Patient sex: M
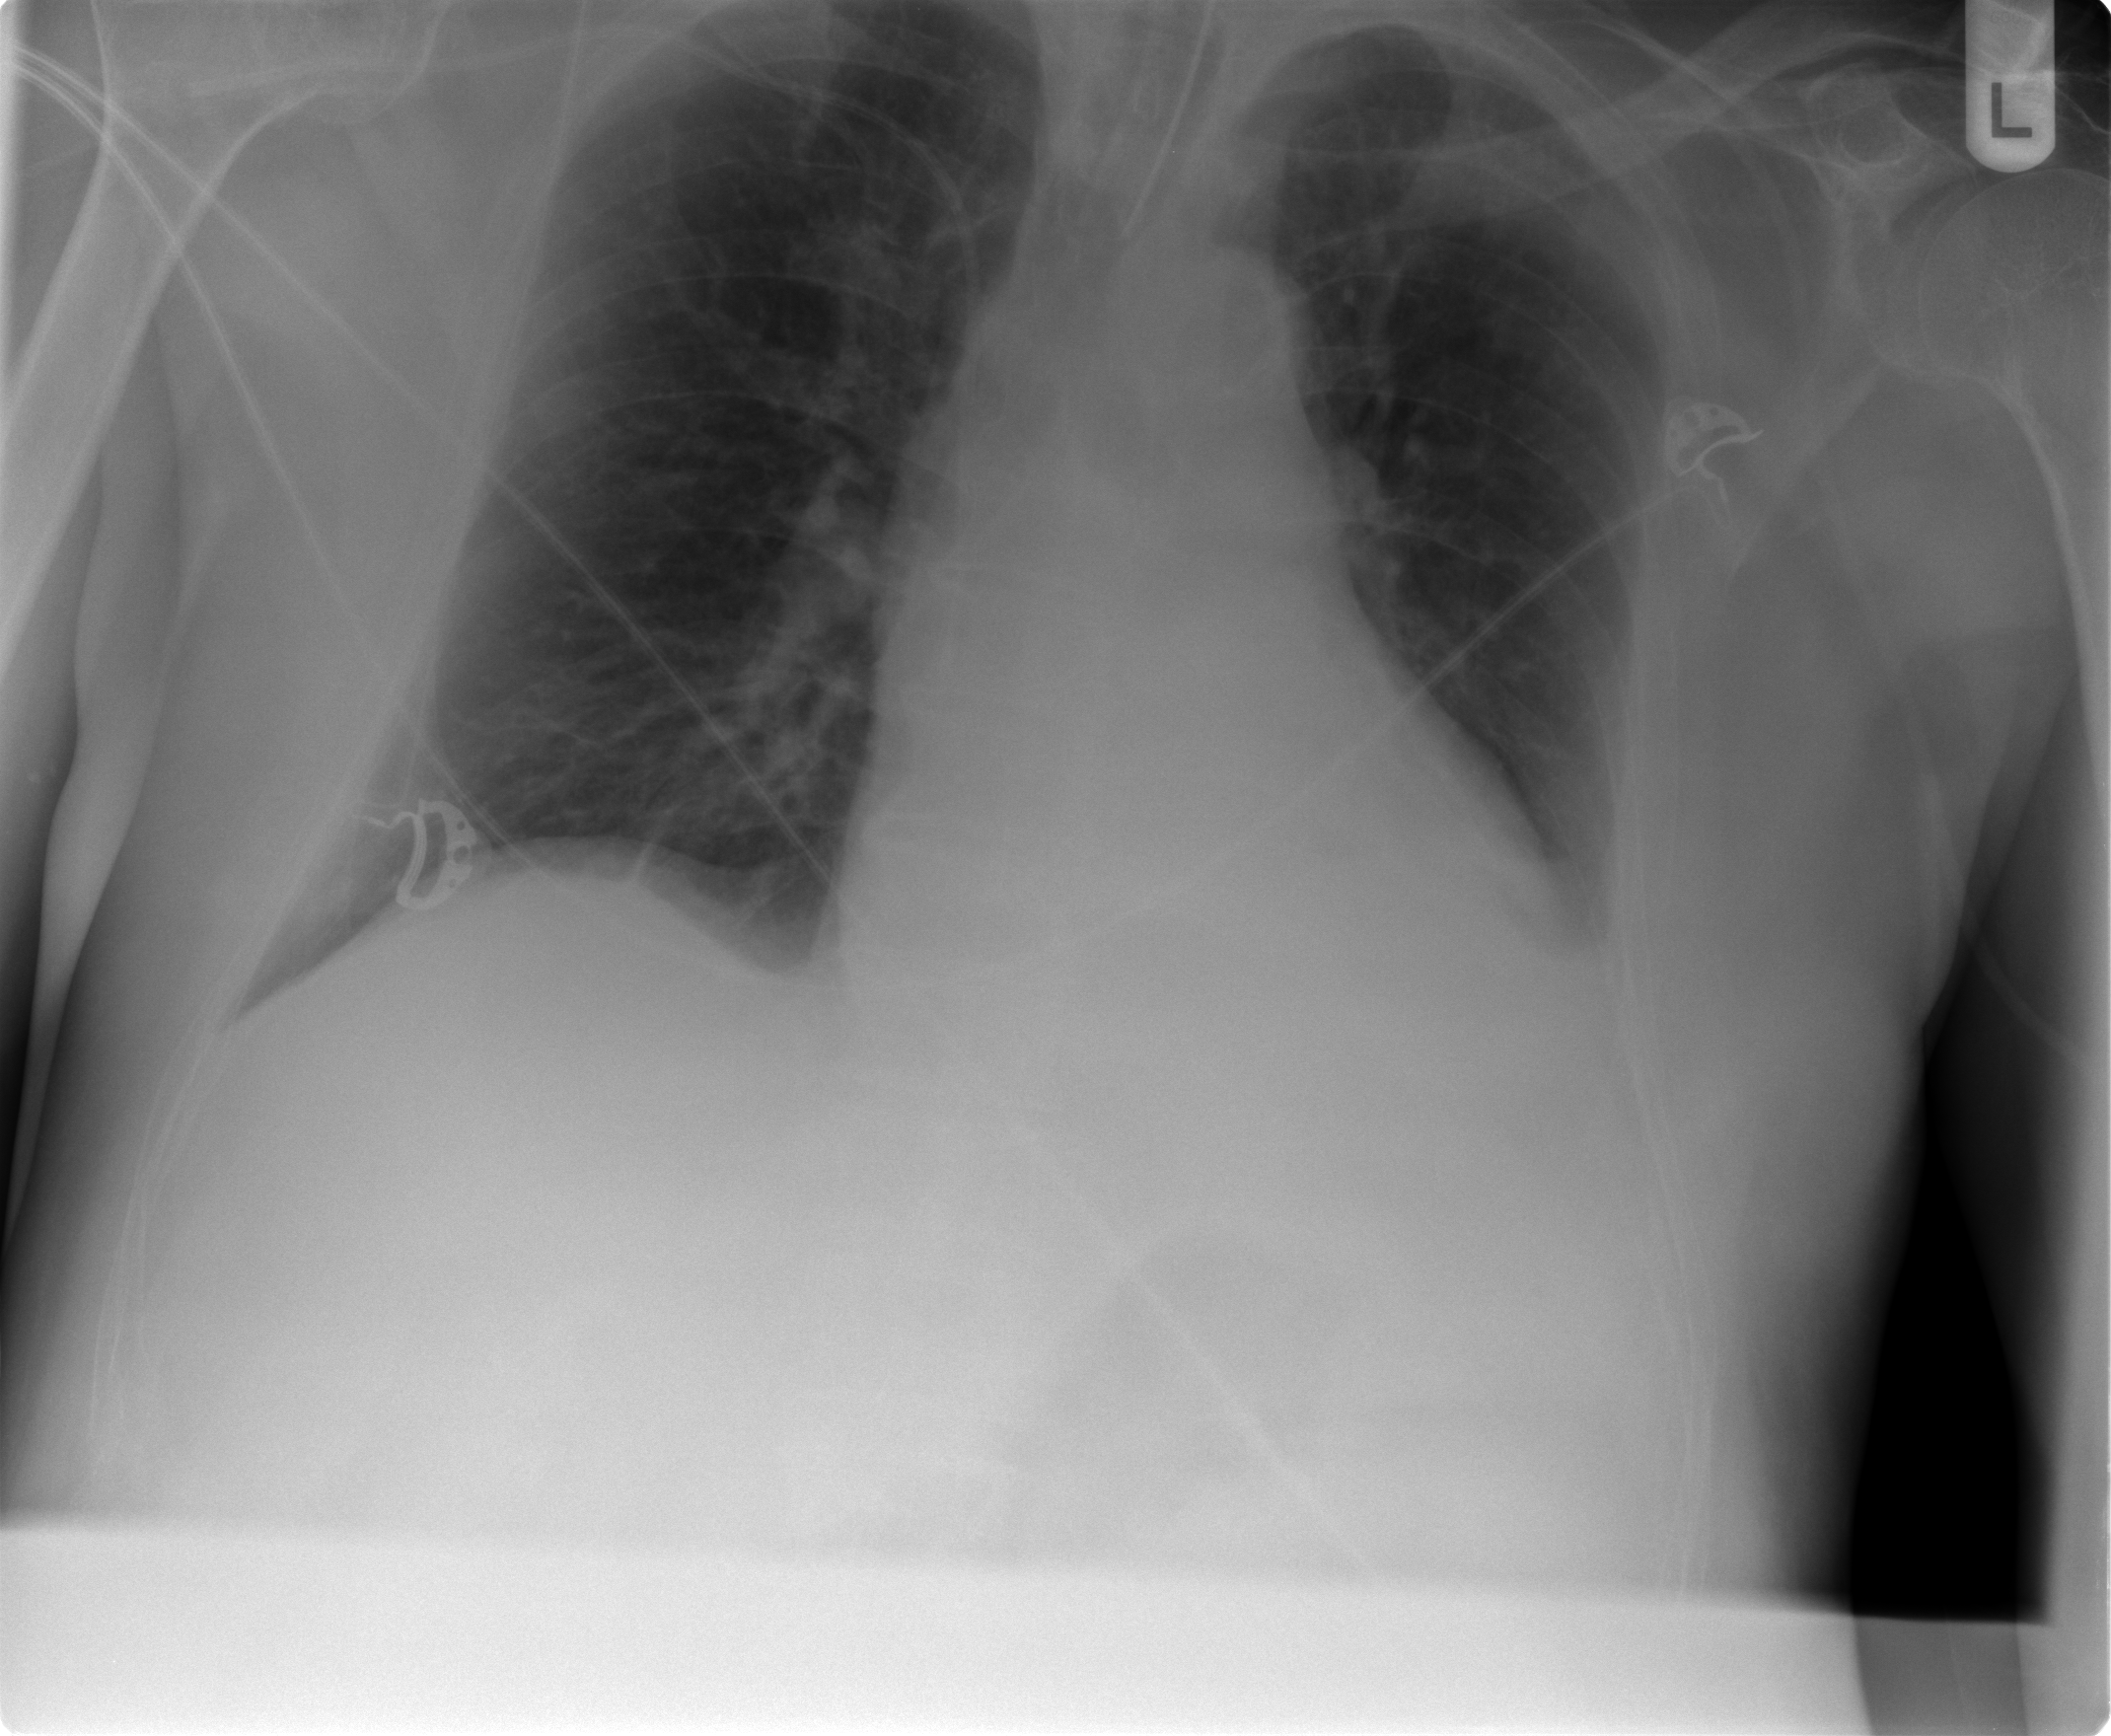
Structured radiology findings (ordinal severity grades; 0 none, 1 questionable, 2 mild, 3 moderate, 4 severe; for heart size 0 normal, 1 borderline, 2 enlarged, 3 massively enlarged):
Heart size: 0
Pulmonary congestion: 0
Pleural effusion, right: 0
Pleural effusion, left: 1
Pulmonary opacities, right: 0
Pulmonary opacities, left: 0
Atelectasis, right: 0
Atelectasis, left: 2